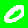
Digit: 0